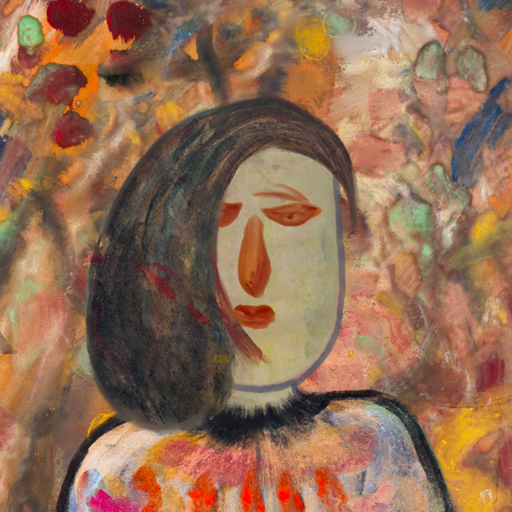
Background: Mother_And_Son_Mother, Head And Neck Front: Hill_Girl, Face Front: Pious_Lady, Bust: Childish, Hair Front: Gypsy_Mother, Head Accessory: Blank, Second Necklace: Blank, Necklace: Blank, Baby: Blank